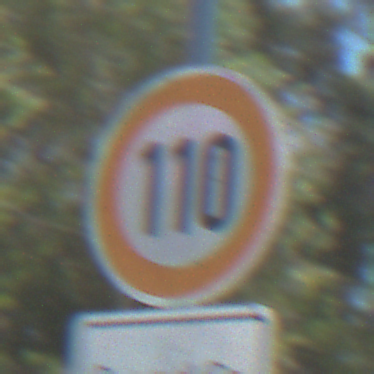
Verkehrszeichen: Geschwindigkeit110
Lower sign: ZeitangabenMitBeschraenkungAufWochentage8
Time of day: Midday
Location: Outdoor (Nature)
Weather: Clear
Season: NotSpecified
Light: Natural